Question: If there is an output in the chrome/safari webkit inspector containing an object that prints out such as:

Only much more complicated with loads of nested objects (which is why a copy/paste wont do)
Is there a way to put this in a variable to inspect in further and process it after its been printed on the console (its printed via 'console.log'), just only after its already in the console?
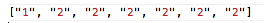
Answer: Here's a way to do it wrapping 'console.log' in a custom log function:
'''
var justLogged;
var oldLog = console.log;
console.log = function () {
oldLog.apply(console, arguments);
justLogged = arguments;
};
console.log('test');
// if necessary, restore console.log to its original behavior when you're finished with it
console.log = oldLog;
'''
The value of 'justLogged' will be '['test']', since you just logged it.